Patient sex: M
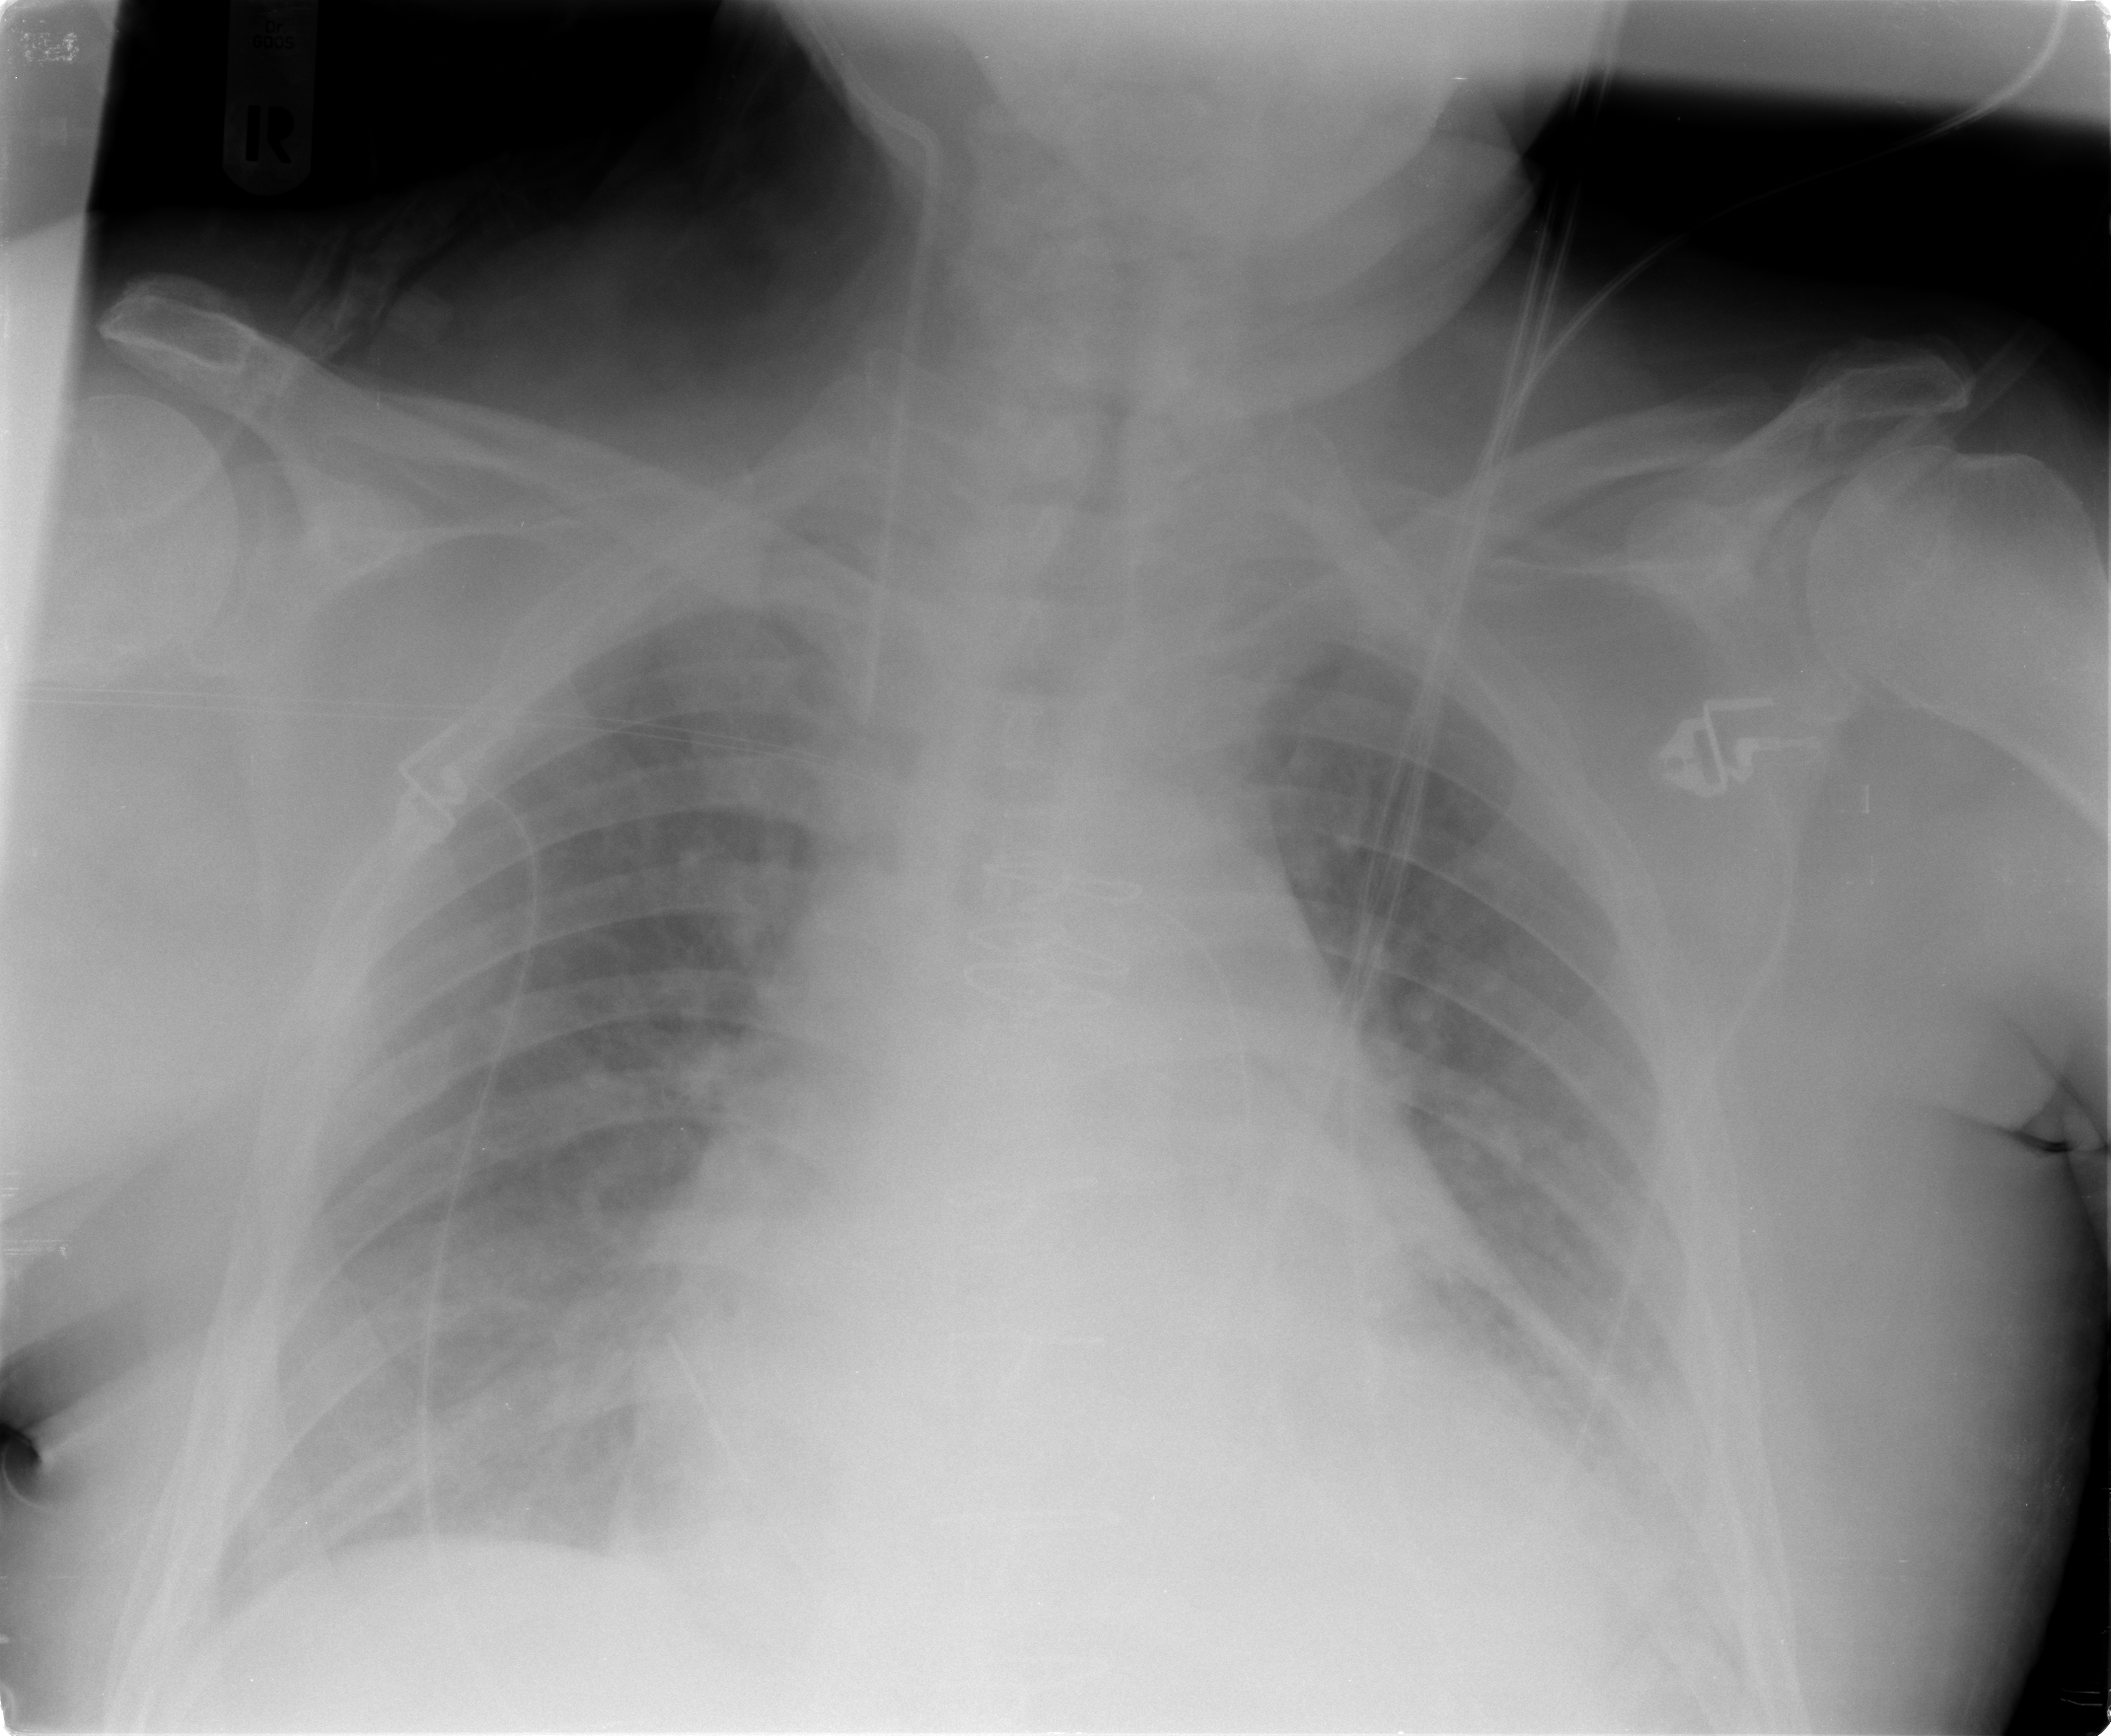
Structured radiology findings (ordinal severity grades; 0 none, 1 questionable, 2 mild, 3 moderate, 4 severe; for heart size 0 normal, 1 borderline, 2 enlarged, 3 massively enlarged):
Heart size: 2
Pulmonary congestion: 2
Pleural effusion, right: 2
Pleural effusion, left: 2
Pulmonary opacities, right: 1
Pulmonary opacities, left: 1
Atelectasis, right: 2
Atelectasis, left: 2